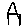
Label: house